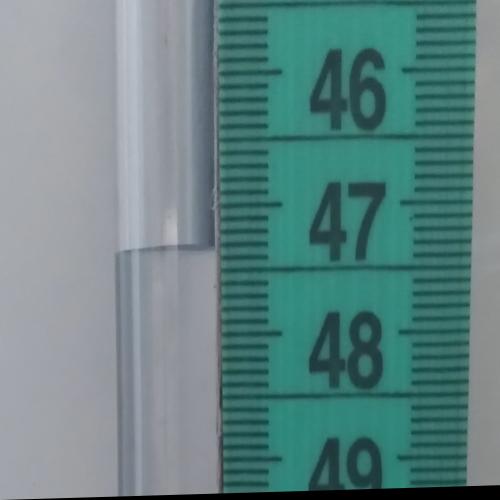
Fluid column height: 47.3 cm